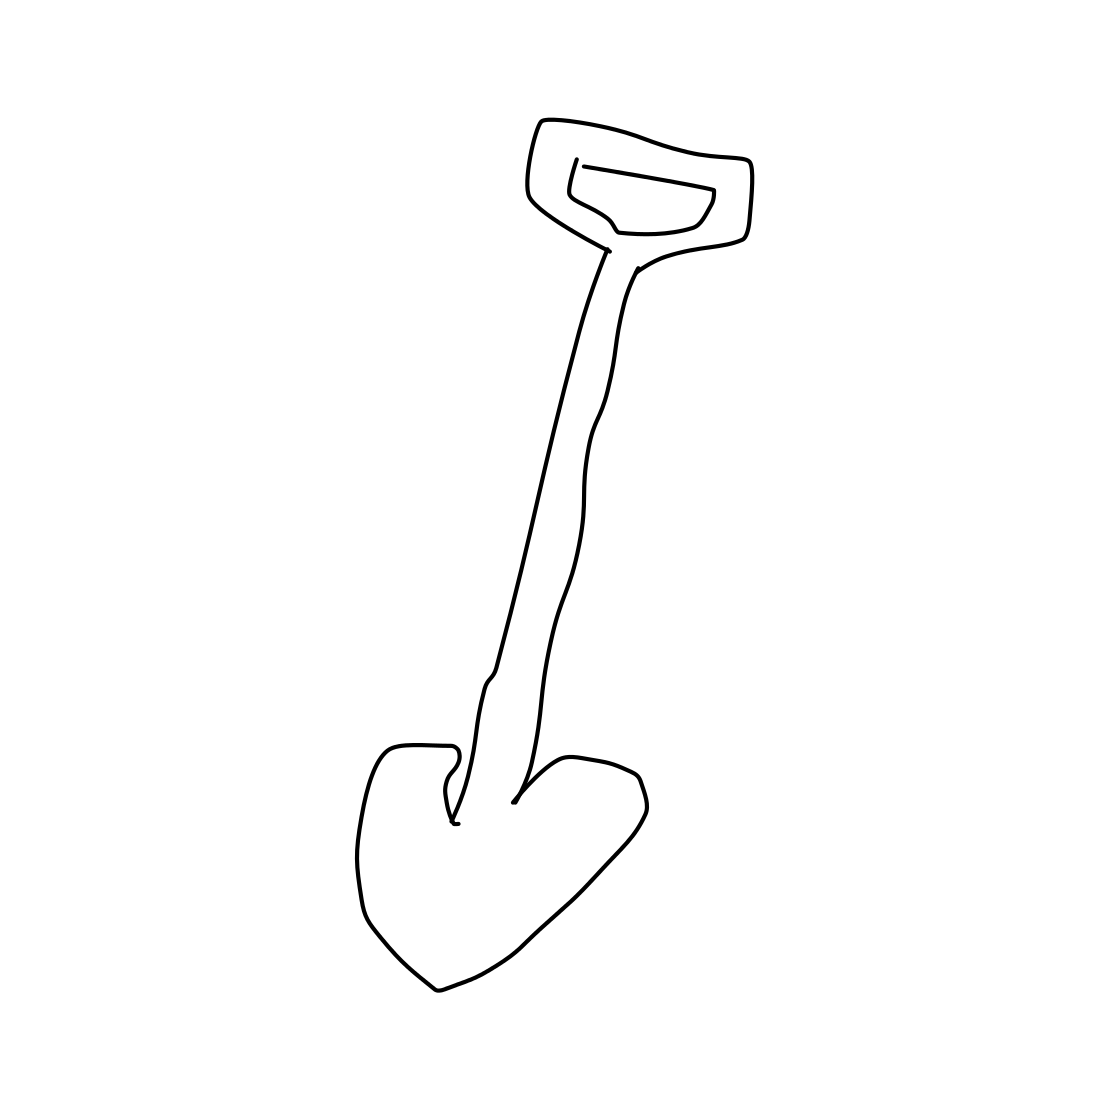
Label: shovel